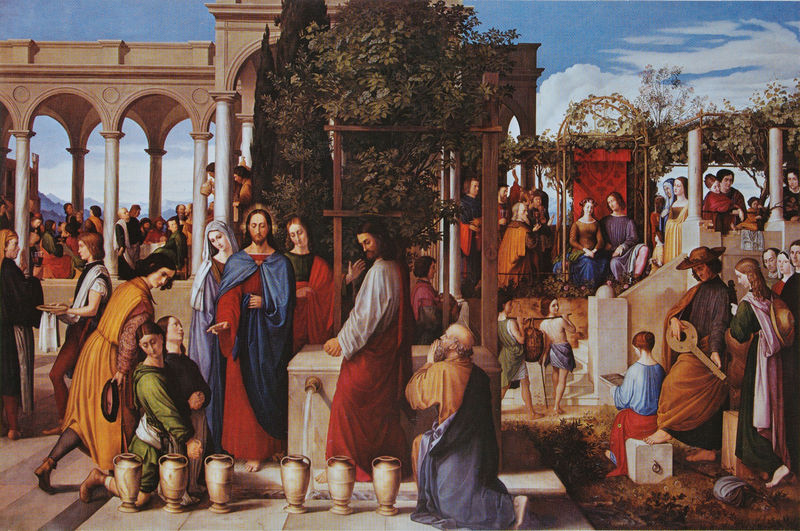
Titel: Die Hochzeit zu Kana
Künstler: Julius Schnorr von Carolsfeld
Standort: Hamburg
Institution: Kunsthalle
Schlagwörter: baum, blau, blätter, gemälde, himmel, mann, wasser, weiß, wolken, frauen, gelb, grün, himmerl, landschaft, menschen, ocker, sitzen, braun, bunt, frau, holz, hut, hüte, marmor, männer, orange, schwarz, säulen, tisch, gras, hund, park, rosen, rot, schleier, wiese, wolke, beige, fest, gesellschaft, teppich, versammlung, bart, mütze, trinken, architektur, bibel, blicke, diener, falten, geschichte, kleidung, neues testament, stehen, stein, steine, tablett, tragen, gesten, instrument, öl, erde, gatter, gehen, boden, gewand, mantel, gewänder, kind, paar, gitarre, musik, musiker, pflanzen, renaissance, brunnen, kinder, amphore, amphoren, garten, henkel, krug, ranken, ton, beine, bogen, italien, pflaster, spieler, röcke, schuhe, jungen, knaben, schleppen, berge, farben, violett, rind, markt, treiben, bank, füsse, fliessen, treppe, gäste, wein, braut, kopftuch, homme, zeigen, nazarener, freude, bögen, töpfe, waschen, fussboden, katze, gang, italie, arkade, antike, kreuz, strahlen, seil, geben, fliesen, knien, strahl, beten, festmahl, altar, arkaden, fleisen, wasserhahn, brautpaar, servieren, efeu, krüge, quader, nimbus, christus, jesus, antik, leid, verwandlung, segnen, baldachin, wasserstrahl, hochzeit, tempel, heilige, laute, lautenspieler, hahn, belebt, anbeten, femme, jünger, reben, sechs, steinboden, maria, magdalena, gefäße, anbetung, christ, laubengang, träger, kannen, wasserspeier, laube, eau, wasserstelle, säulenhalle, vin, paare, enfant, marie, vierge, architecture, quelle, tontöpfe, voll, karaffen, splier, pergola, blöcke, kreuznimbus, holzgerüst, apostel, wunder, heirat, vermählung, overbeck, gaben, abendmal, apotres, auslass, canaan, eichenblätter, evangelisten, frührenaissance, füllen, ghirlandajo, giotto, guter wein, handlung, hochzeit zu kanaa, kanaa, kanaan, miracle, renissance, stoa, säulenarkade, säulenhallen, tongefäße, weihen, zweigeteilt, musique, saint pierre, trinkwasser, mariage, kinfer, fuck, l'eau, arbors, arbor, l'homme, les hommes, changer